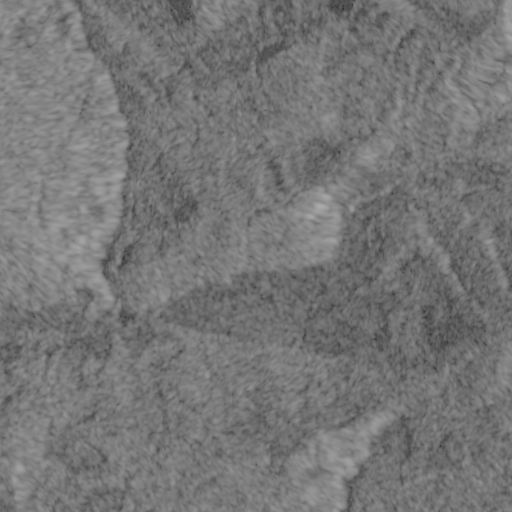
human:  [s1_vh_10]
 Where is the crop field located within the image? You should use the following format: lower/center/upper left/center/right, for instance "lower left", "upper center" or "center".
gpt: The crop field is located in the lower center of the image.
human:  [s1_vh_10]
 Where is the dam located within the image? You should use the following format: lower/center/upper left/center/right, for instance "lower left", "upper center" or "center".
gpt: The dam is located in the center left of the image.
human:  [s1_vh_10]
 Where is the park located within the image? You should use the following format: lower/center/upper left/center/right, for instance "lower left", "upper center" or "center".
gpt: The park is located in the center of the image.
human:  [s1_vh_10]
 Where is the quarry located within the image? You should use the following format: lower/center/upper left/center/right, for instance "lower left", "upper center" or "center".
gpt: The quarry is located in the upper right of the image.
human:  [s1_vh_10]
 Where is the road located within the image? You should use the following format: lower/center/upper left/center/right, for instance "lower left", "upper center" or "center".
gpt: There is no road in the image.

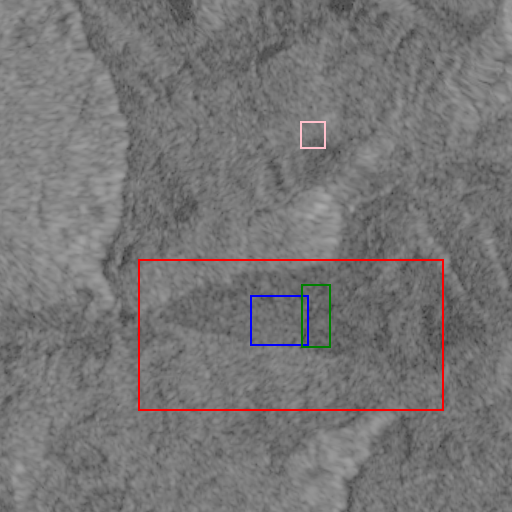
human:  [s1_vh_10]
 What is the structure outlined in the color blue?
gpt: The structure outlined in blue is a crop field.
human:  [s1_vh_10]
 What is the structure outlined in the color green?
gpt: The structure outlined in green is a parking lot.
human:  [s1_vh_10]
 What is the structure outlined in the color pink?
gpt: The structure outlined in pink is a quarry.
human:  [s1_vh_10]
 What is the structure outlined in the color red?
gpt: The structure outlined in red is a ski resort.
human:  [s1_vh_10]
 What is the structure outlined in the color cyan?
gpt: There is no cyan outline.